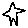
Label: star